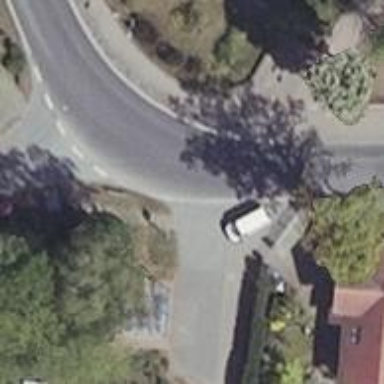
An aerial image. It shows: Unmarked road crossing.